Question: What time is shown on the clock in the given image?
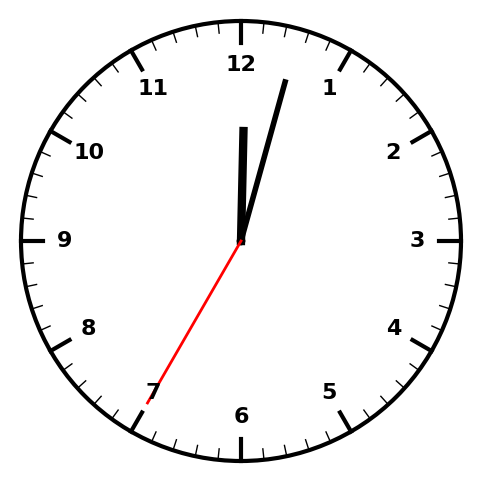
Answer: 12:02:35